Interaction volume radius: 10 \u00c5
Interaction volume height: 30 \u00c5
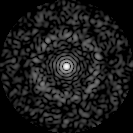
Disorder parameter: 0.8444